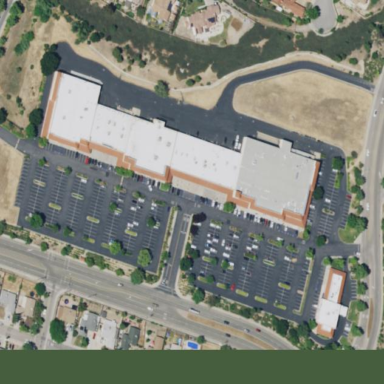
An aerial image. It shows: Retail area.